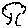
Label: tree